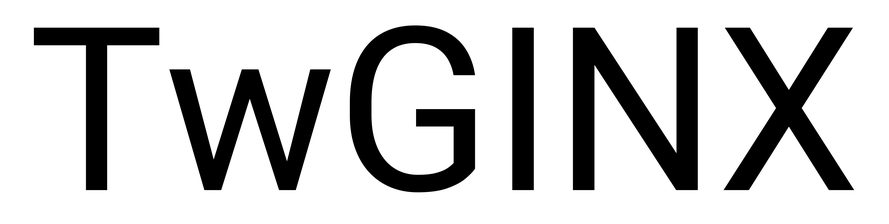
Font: Roboto_Regular